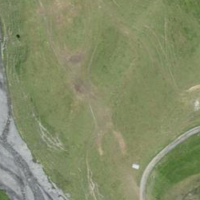
EUNIS habitat code: 23
Species observed at this site:
Campanula barbata